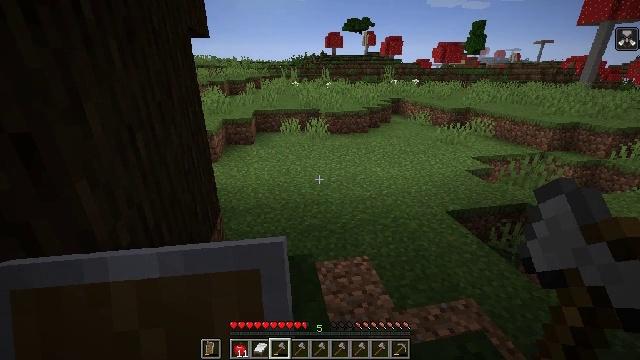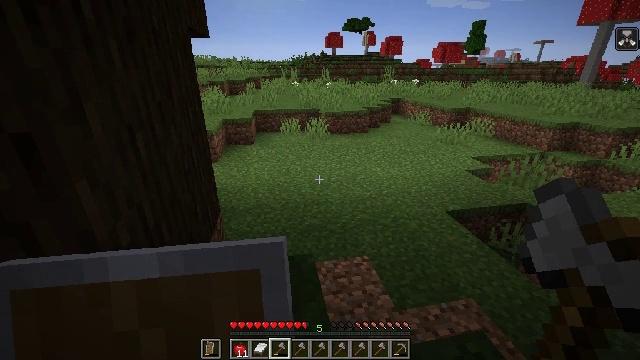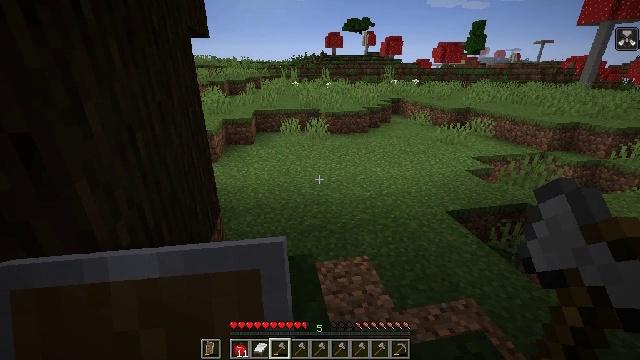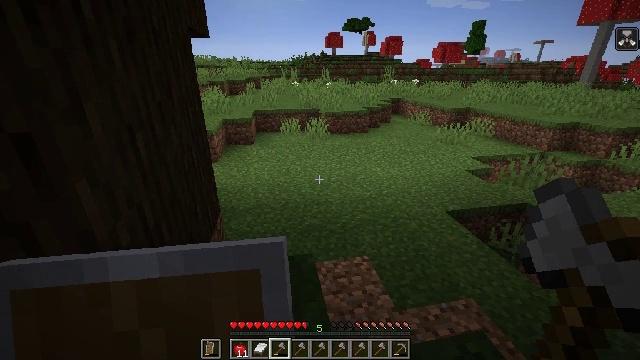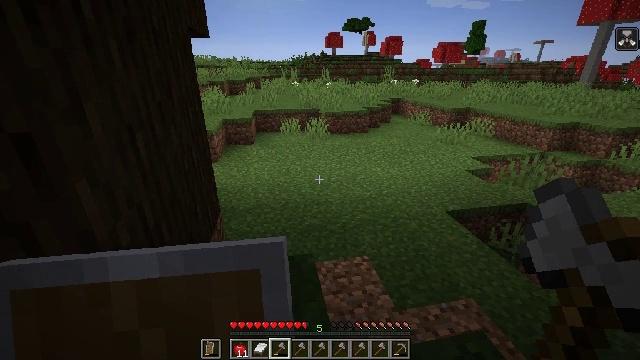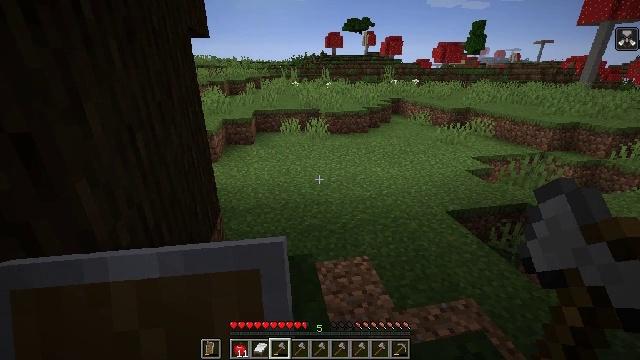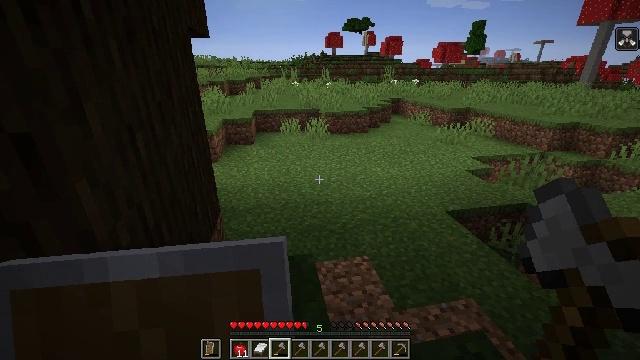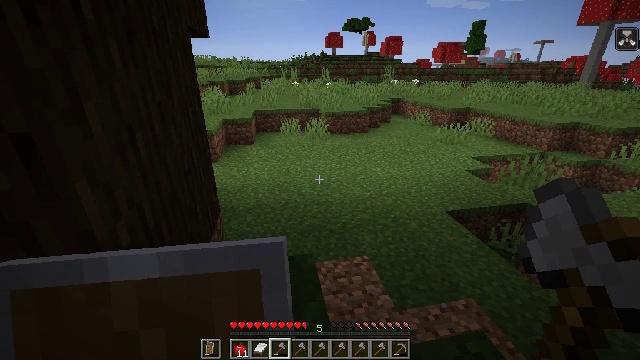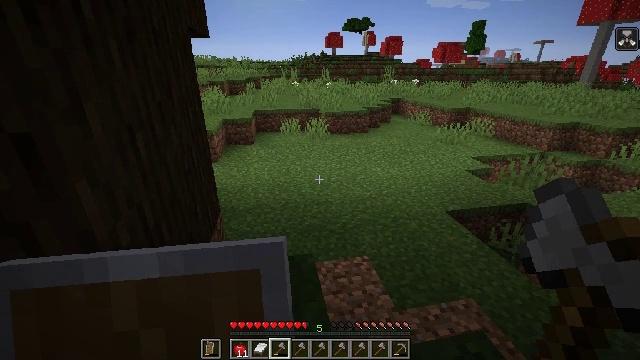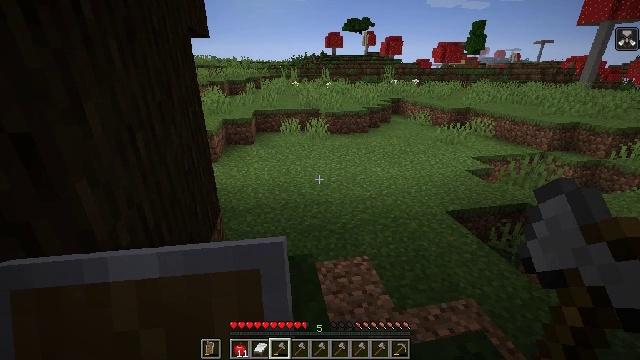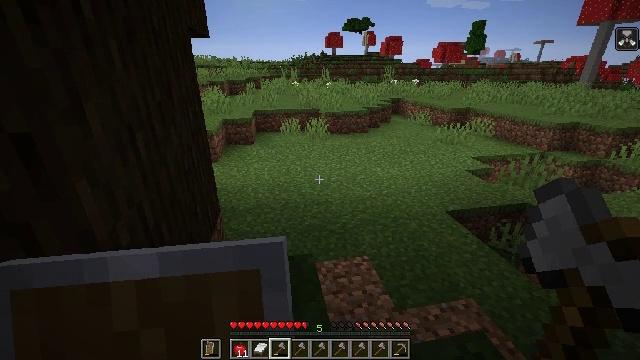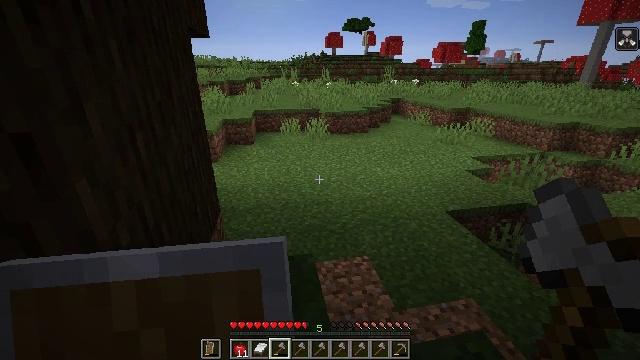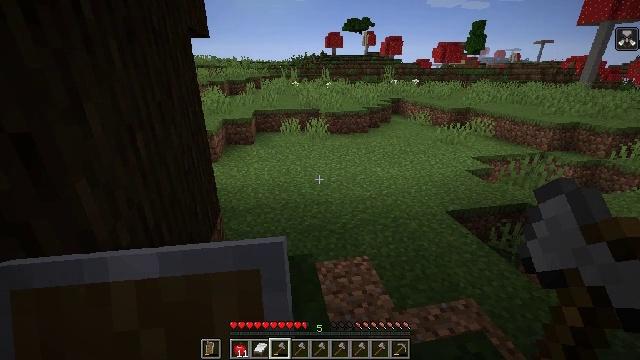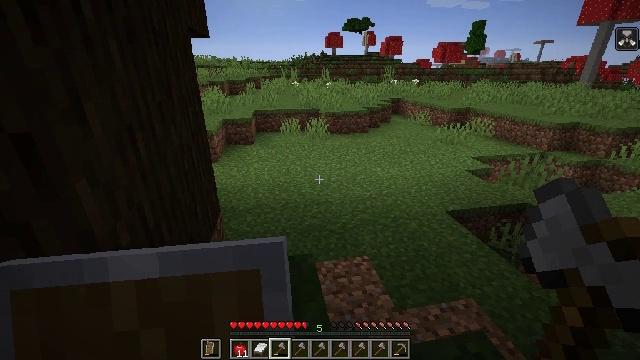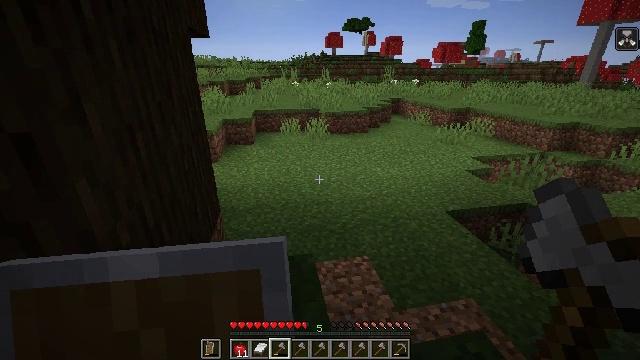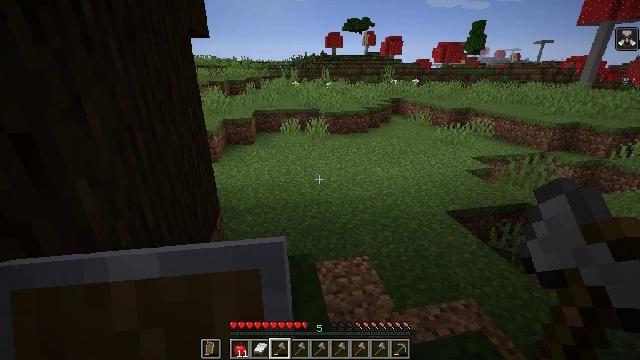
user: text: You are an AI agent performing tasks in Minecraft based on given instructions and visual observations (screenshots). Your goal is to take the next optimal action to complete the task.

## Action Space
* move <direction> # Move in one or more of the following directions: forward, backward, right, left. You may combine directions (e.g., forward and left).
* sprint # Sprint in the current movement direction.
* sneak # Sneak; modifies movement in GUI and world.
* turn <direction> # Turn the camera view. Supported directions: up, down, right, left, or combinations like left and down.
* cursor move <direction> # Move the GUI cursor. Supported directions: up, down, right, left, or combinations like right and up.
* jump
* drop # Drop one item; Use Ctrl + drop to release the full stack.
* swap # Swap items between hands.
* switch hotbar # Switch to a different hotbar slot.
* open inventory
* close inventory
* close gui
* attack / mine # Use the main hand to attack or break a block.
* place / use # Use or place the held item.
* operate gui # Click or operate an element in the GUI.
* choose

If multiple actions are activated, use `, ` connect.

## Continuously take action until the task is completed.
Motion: motion action
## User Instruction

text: Collect dark oak log for building.
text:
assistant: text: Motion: no_op
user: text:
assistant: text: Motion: no_op
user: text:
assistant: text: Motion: no_op
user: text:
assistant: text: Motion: no_op
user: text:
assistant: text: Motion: no_op
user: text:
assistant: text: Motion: no_op
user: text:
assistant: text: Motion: no_op
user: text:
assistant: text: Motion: no_op
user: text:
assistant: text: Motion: no_op
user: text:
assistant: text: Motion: no_op
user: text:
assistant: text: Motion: no_op
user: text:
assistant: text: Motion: no_op
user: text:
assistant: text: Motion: no_op
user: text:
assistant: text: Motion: no_op
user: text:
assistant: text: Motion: no_op
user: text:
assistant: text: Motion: no_op
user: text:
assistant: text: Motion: no_op
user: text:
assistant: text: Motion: no_op
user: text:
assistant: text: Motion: no_op
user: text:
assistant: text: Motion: no_op
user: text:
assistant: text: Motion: no_op
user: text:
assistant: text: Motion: no_op
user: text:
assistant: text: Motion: no_op
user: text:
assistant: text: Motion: no_op
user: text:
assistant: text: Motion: no_op
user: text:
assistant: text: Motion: no_op
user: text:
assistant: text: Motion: no_op
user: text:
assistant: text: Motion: no_op
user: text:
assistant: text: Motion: no_op
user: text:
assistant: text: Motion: no_op